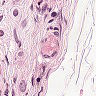
Metastatic tissue present: yes